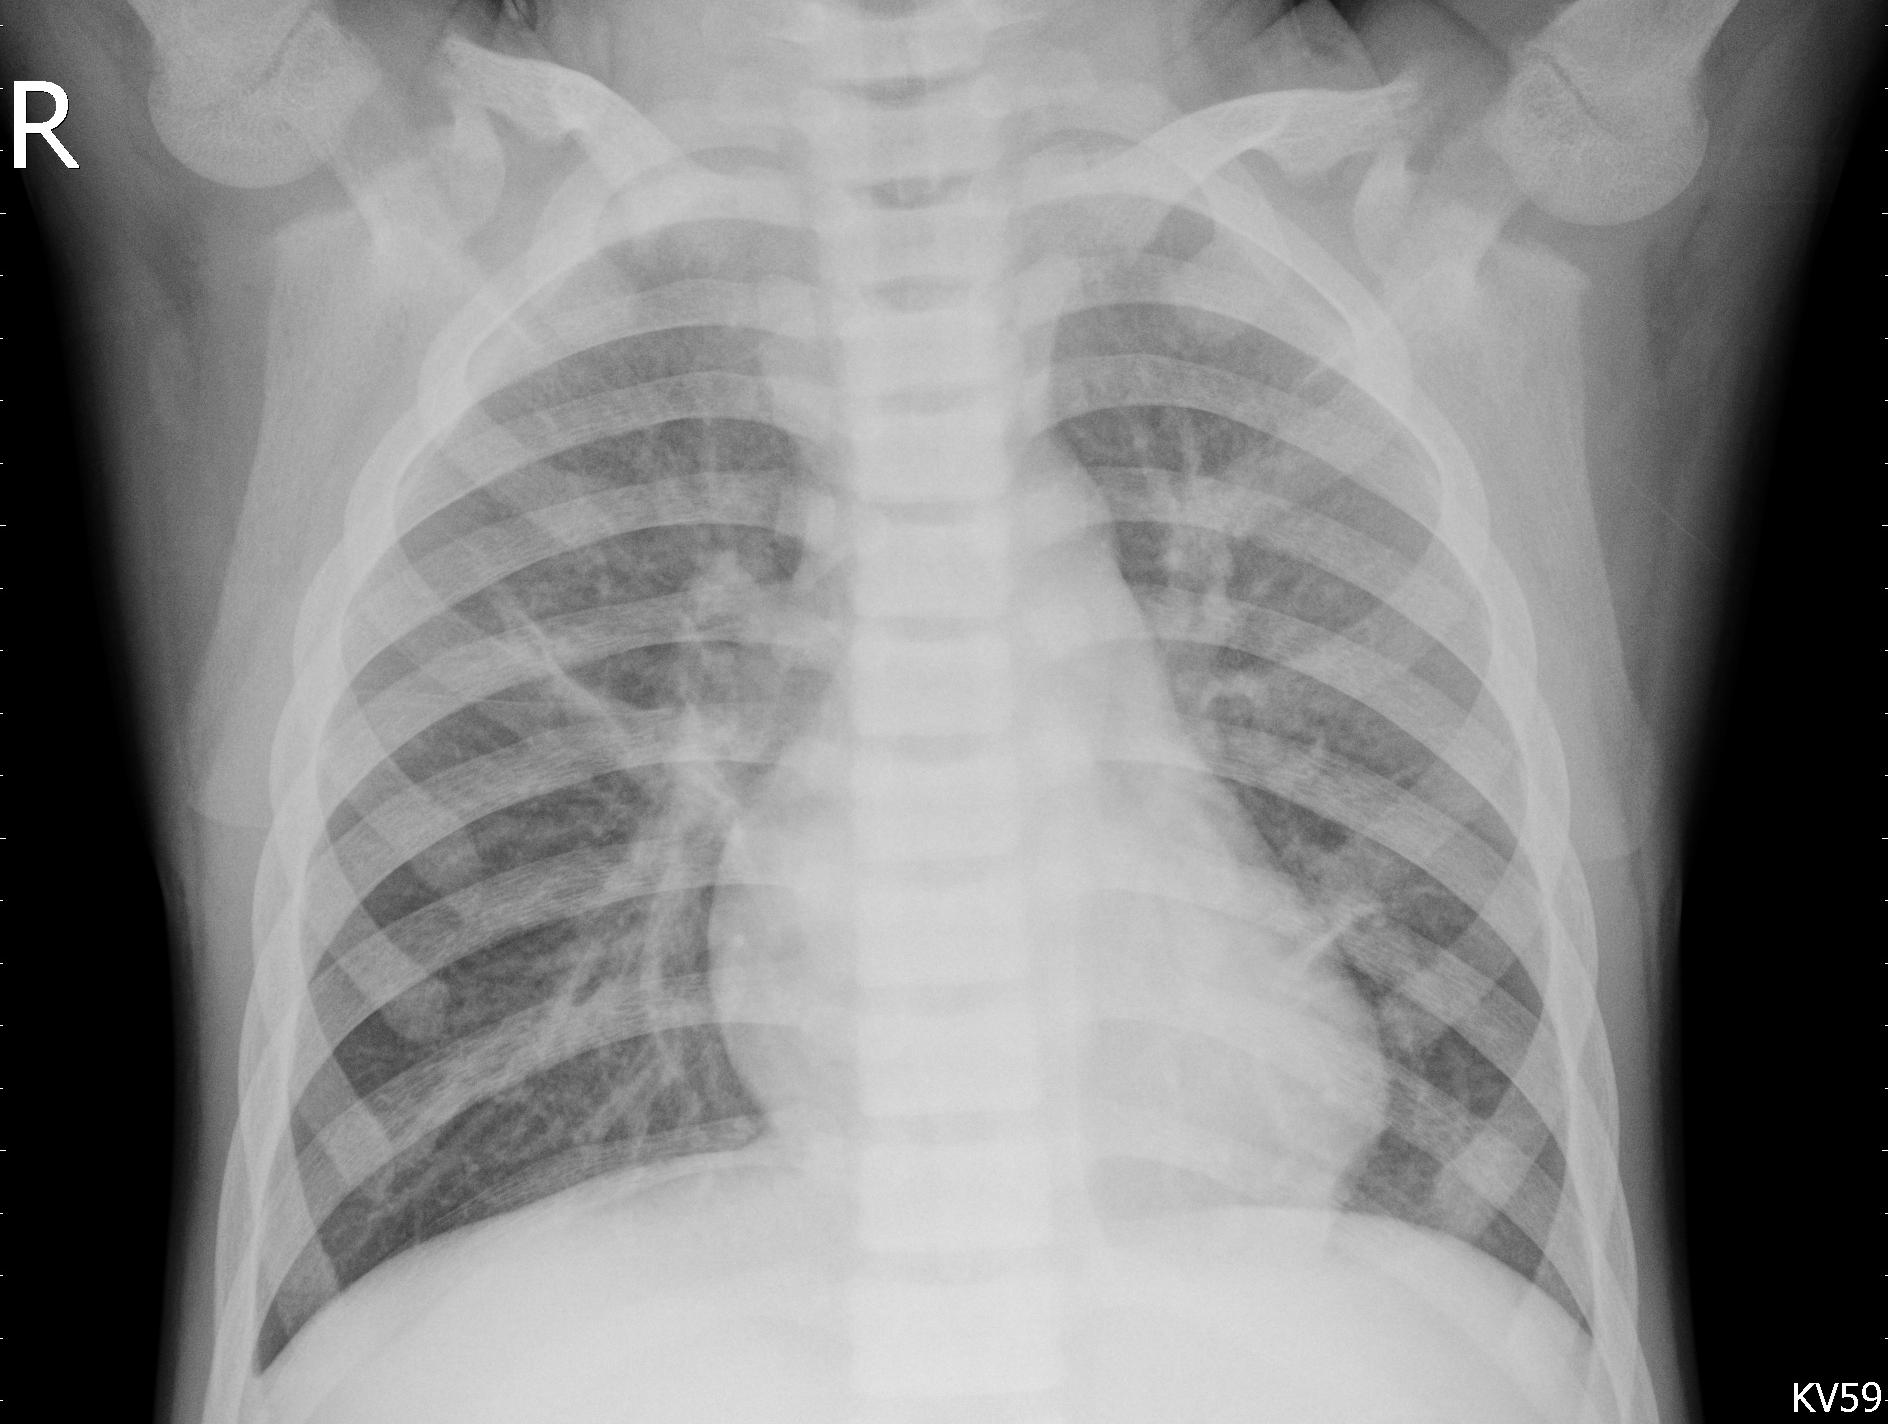
Diagnosis: PNEUMONIA